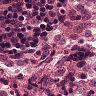
Metastatic tissue present: no